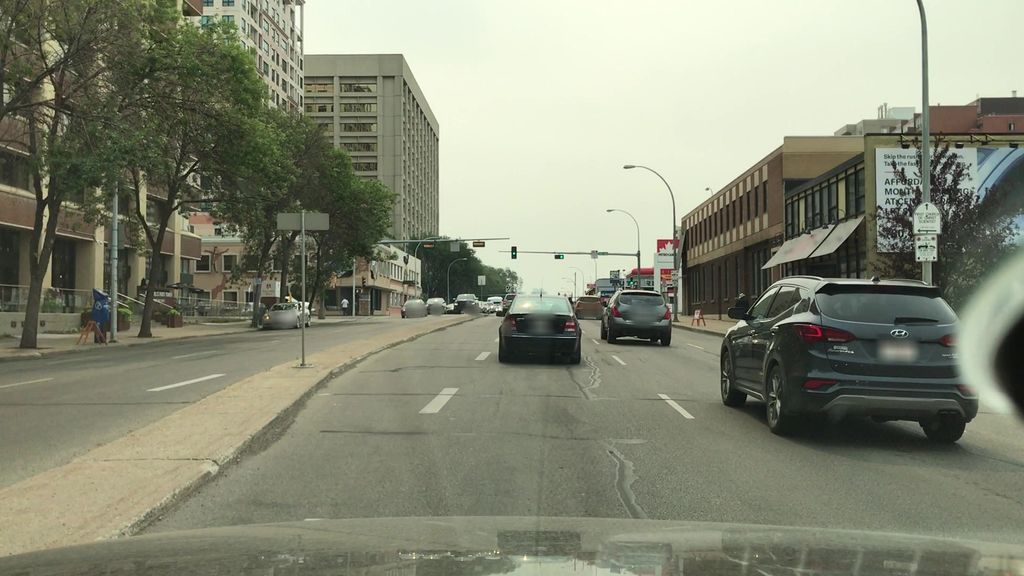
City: edmonton